Field crop: maize
Growth stage: 2
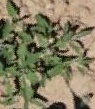
Species: atriplex